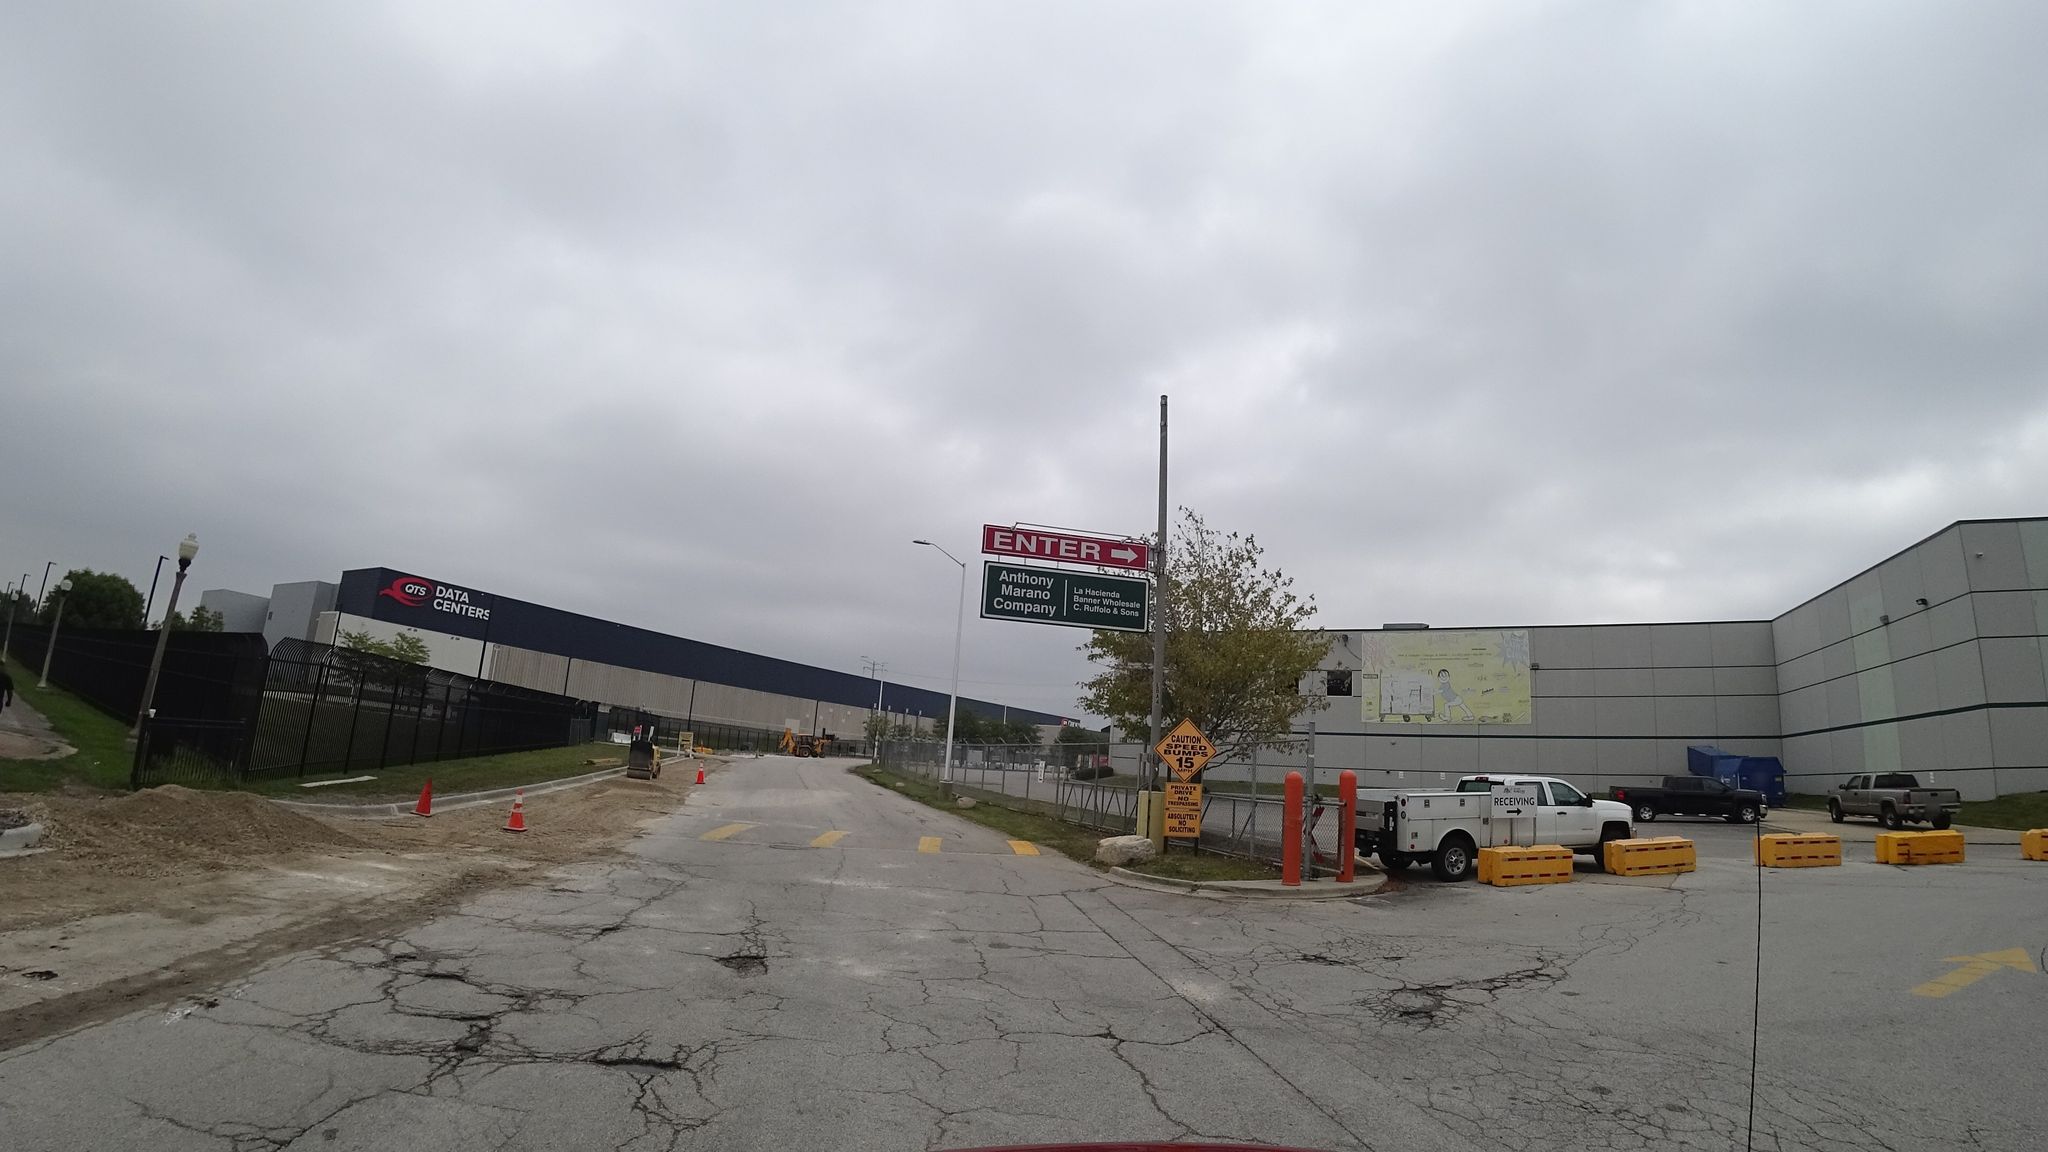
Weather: cloudy
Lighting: day
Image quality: good
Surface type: cycling surface
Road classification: tertiary, footway
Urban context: urban centre
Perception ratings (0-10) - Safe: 1.8, Lively: 0.52, Beautiful: 5.16, Boring: 4.84, Depressing: 9.23, Wealthy: 1.32